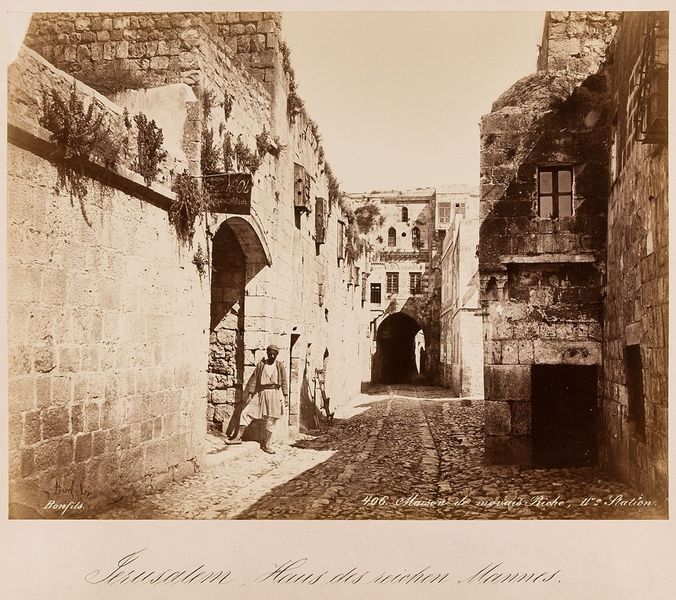
Titel: 406. Maison de movais Riche, IVe Station
Künstler: Félix Bonfils
Standort: Hamburg
Institution: Museum für Kunst und Gewerbe Hamburg
Schlagwörter: architektur, foto, fotografie, photographie, photo, karton, albumin, lichtbild, reisefotografie, historische, schwarzweißpositivverfahren, silbersalzverfahren, schwarzweißfotografie, gebäude, örtlichkeit, straße, stätte, straßen, plätze, reisephotographie, albuminpapier, pilgerstätte